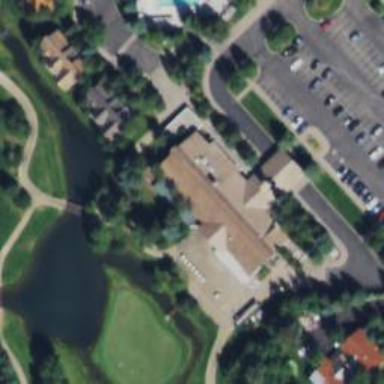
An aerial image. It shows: Clubhouse.